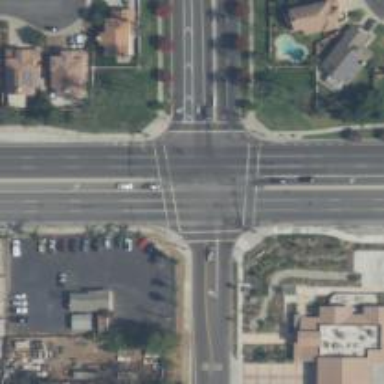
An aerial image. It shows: Tertiary road with separate sidewalks.